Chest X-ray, PA view. Patient: 10 years old, sex M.
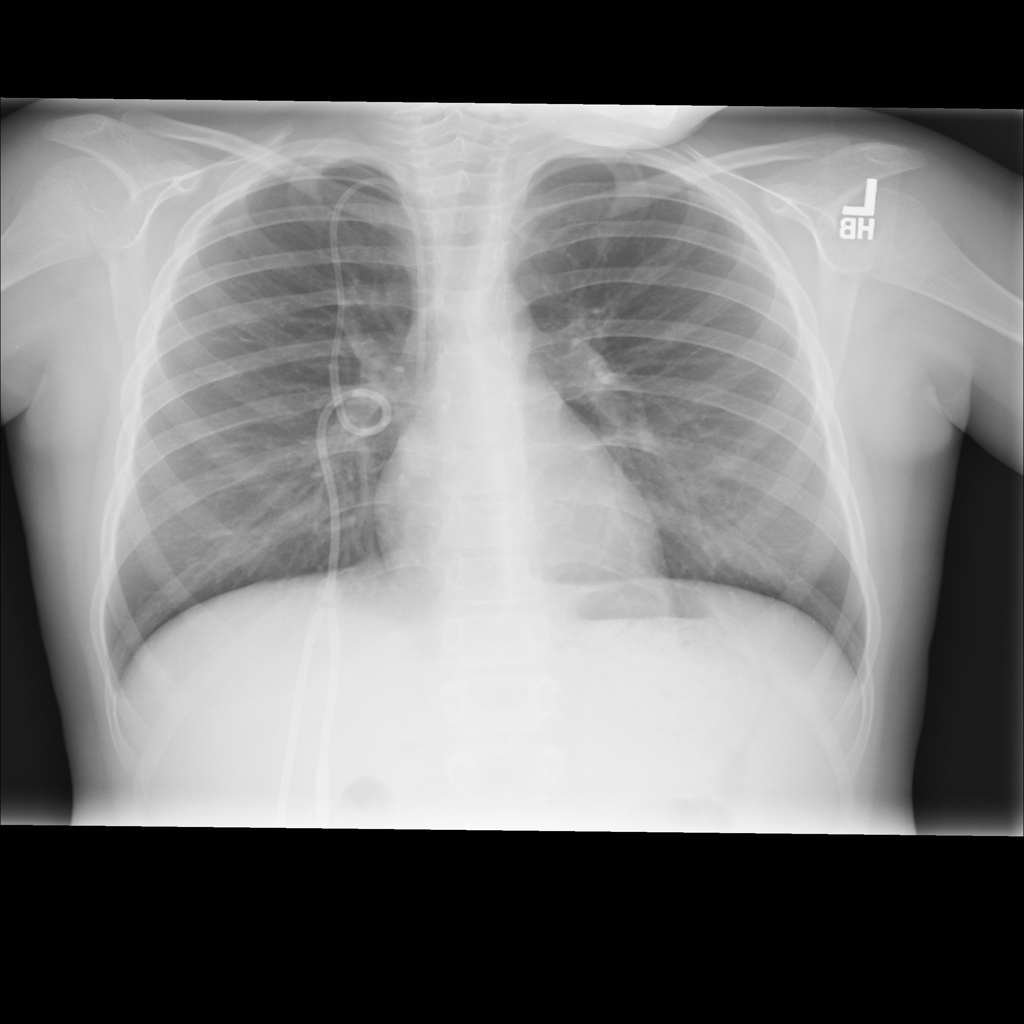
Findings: No Finding